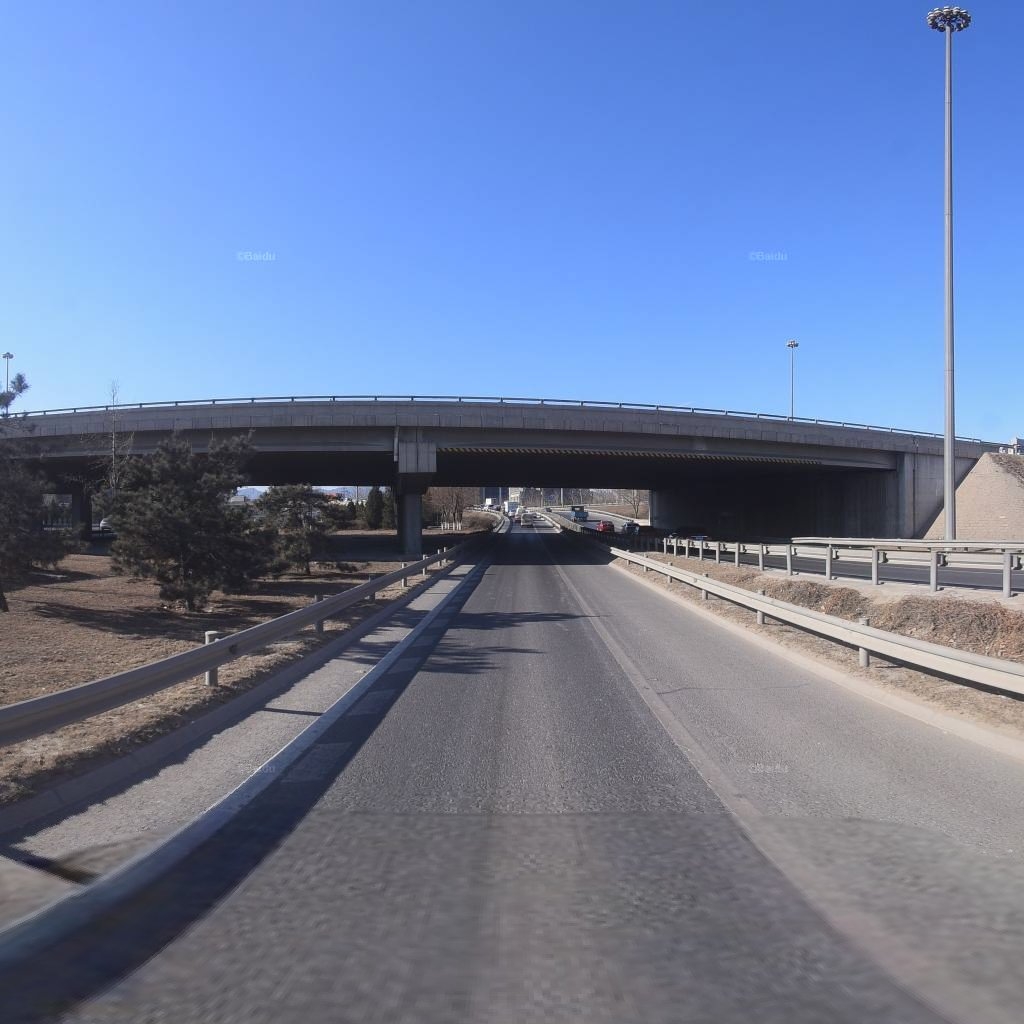
Region: Haidian
Road damage annotations: transverse patch